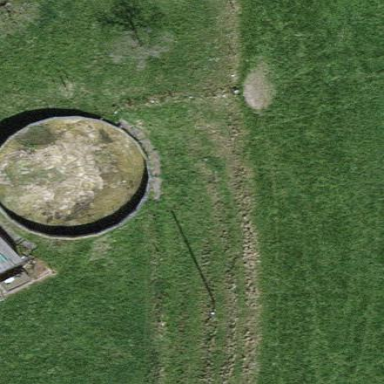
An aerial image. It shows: Storage tank with man-made structure.